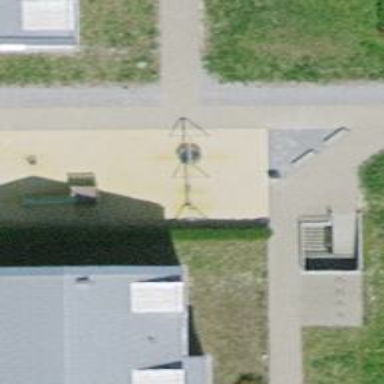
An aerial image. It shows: Playground with swings.